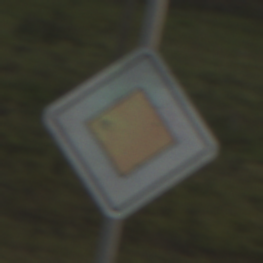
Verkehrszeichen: Vorfahrtsstrasse
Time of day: SunriseSunset
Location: Outdoor (Nature)
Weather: PartlyCloudy
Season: NotSpecified
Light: Natural